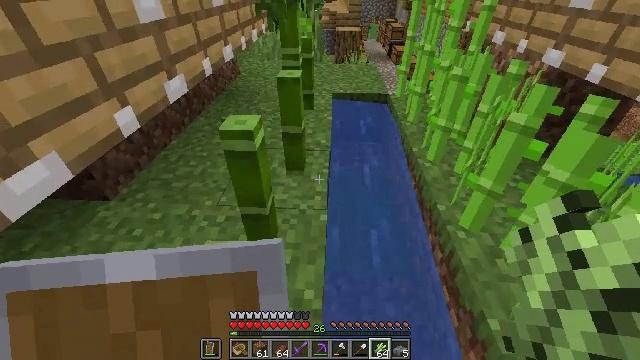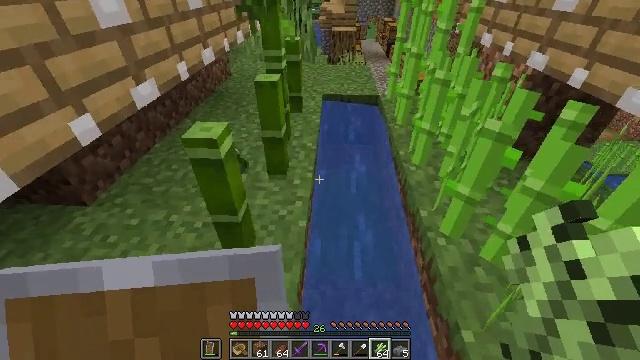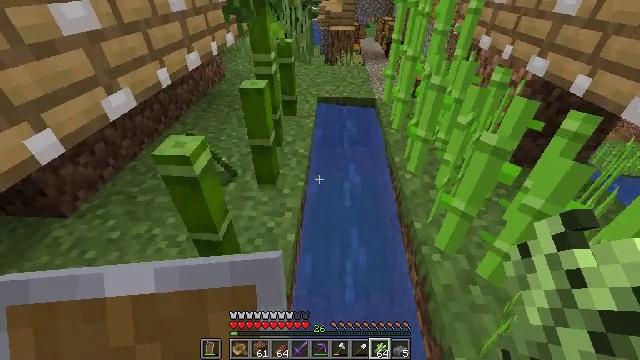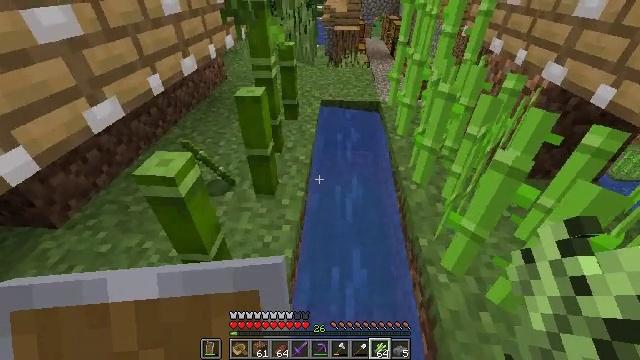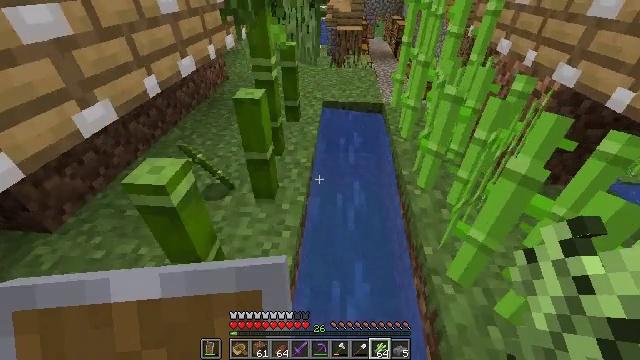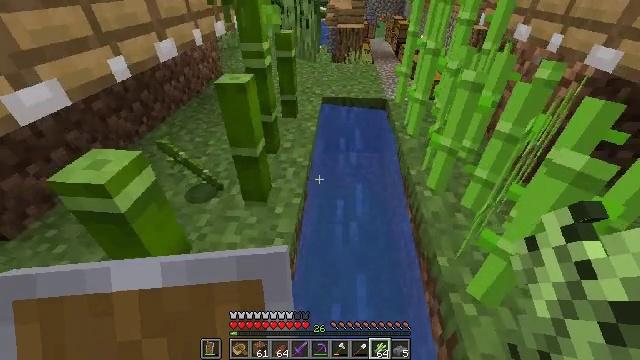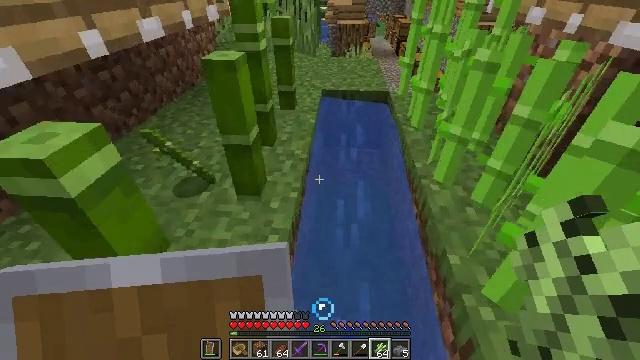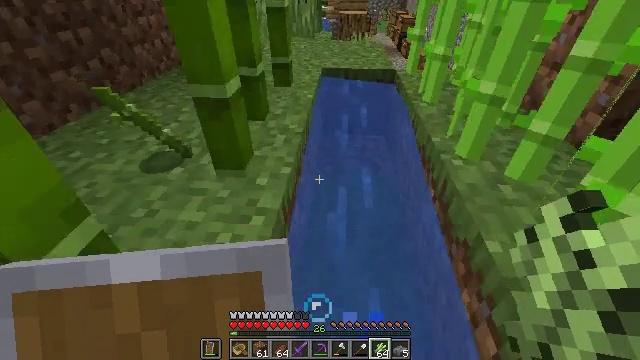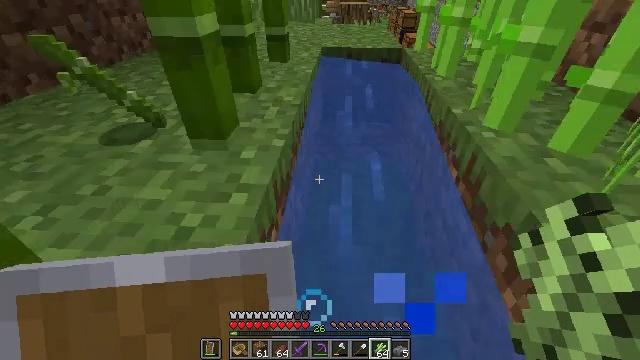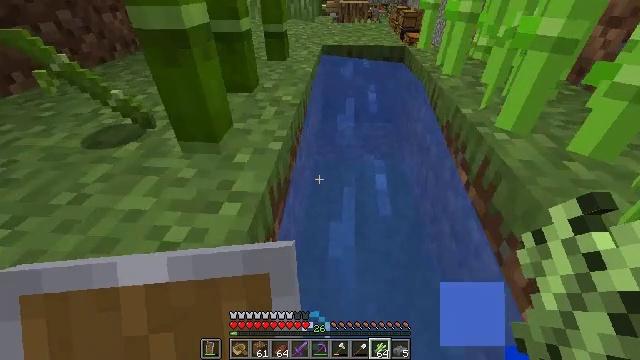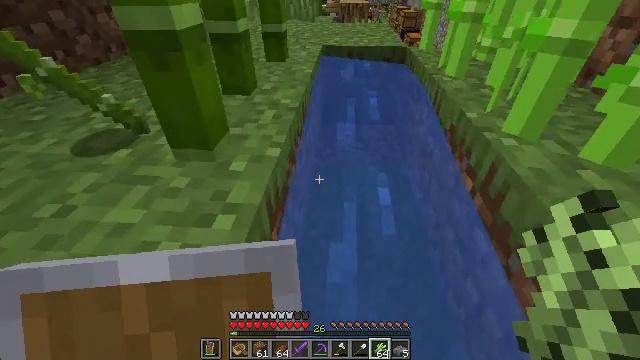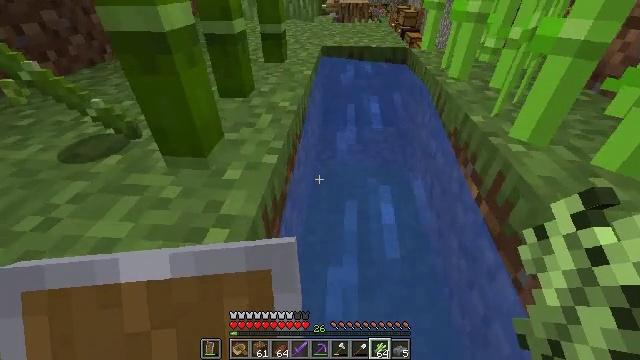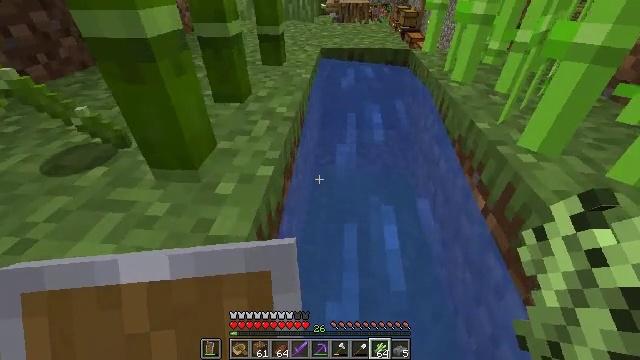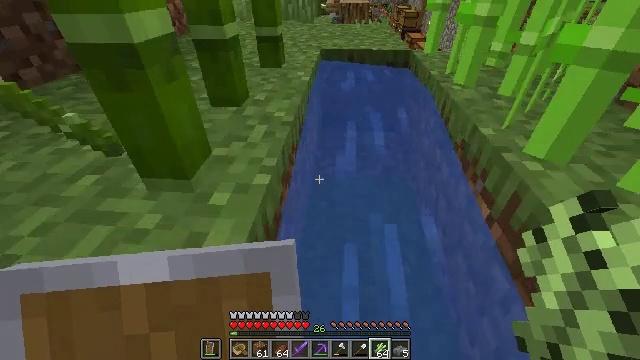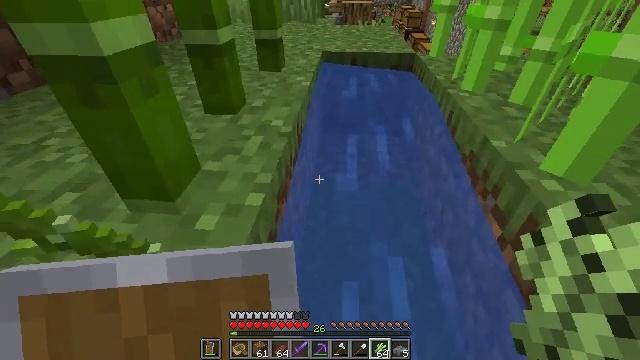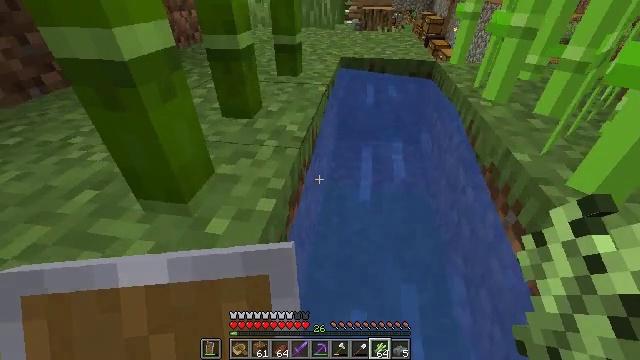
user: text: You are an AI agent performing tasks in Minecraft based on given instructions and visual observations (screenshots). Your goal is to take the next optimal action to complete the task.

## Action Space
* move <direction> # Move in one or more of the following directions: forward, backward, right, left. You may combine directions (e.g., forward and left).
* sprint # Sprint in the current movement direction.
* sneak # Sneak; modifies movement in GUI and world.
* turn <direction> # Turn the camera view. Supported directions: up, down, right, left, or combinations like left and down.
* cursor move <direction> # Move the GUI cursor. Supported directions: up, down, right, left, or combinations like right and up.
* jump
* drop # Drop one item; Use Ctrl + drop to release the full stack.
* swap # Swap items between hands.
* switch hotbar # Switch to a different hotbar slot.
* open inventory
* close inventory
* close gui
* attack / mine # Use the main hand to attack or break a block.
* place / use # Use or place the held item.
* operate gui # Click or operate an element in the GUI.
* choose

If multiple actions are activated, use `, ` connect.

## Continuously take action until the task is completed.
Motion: motion action
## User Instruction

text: Drop a bamboo.
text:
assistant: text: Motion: move forward and move right
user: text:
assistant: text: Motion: move forward
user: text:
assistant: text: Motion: move forward, turn left
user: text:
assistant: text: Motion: move forward
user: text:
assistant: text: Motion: move forward
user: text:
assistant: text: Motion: move forward
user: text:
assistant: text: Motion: move forward
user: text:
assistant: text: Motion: move forward
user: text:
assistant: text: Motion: move forward
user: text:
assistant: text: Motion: move forward
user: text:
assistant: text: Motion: move forward
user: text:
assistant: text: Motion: move forward
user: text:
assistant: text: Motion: move forward
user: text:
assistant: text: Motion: move forward
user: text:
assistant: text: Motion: move forward, turn left
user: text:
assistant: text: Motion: move forward, turn left and up
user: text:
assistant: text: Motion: move forward, turn left
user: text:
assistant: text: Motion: move forward, turn left
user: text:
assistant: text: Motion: move forward, turn left, jump
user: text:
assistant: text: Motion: move forward, turn left, jump
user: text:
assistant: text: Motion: move forward, jump
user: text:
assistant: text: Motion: move forward, jump
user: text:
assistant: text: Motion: move forward, jump
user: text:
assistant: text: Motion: move forward, jump
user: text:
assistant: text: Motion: move forward, turn right and up, jump
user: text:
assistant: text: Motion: move forward, turn right, jump
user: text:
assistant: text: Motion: move forward, turn right, jump
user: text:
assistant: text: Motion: move forward, turn right, jump
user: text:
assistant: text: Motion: move forward, turn right, jump
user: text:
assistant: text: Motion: move forward, jump